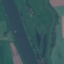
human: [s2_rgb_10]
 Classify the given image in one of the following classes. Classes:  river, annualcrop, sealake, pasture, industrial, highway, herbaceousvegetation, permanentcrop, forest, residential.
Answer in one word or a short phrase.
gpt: River